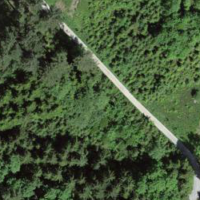
EUNIS habitat code: 43
Species observed at this site:
Pararge aegeria
Cirsium arvense
Petasites albus